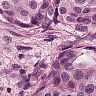
Metastatic tissue present: yes